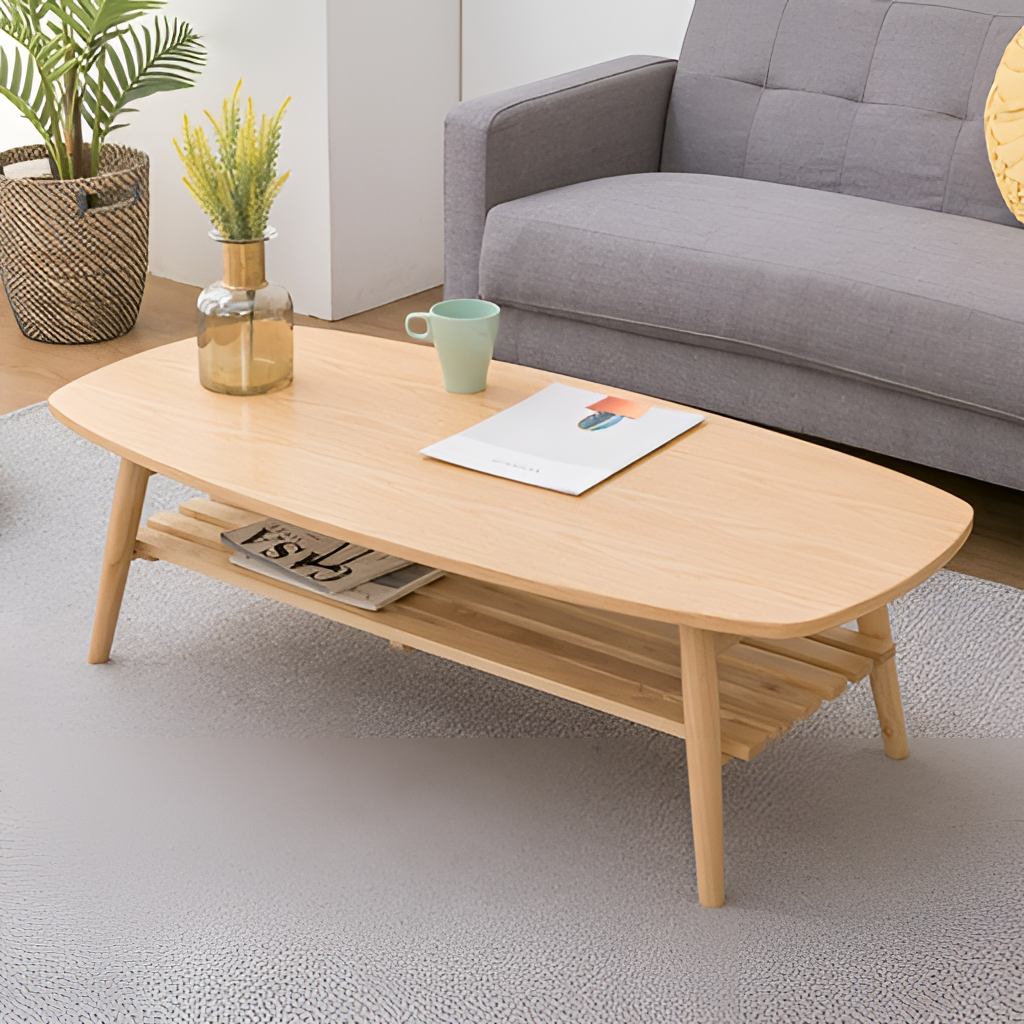
oak coffee table, living room, contemporary, paint wallpaper, with solid pattern, brown wood flooring, with plank pattern